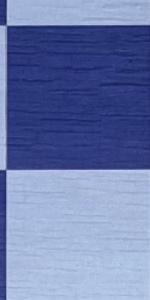
Label: Empty